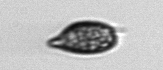
Label: Prorocentrum_triestinum